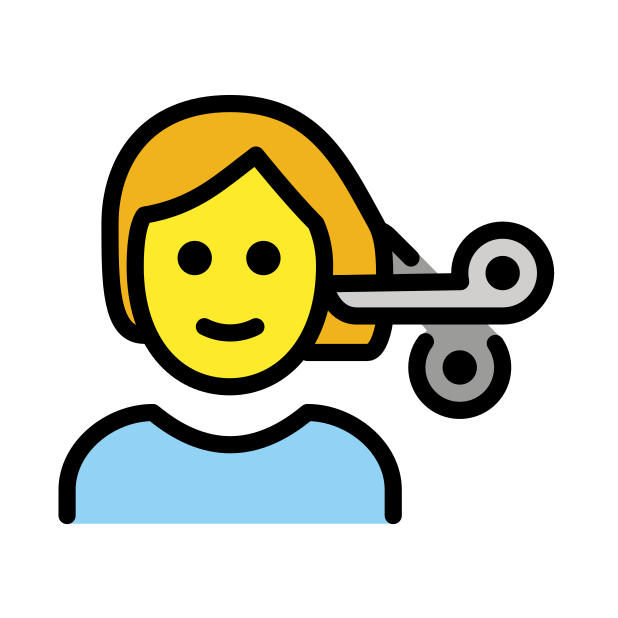
Emoji: 💇
Name: haircut
Unicode: 0x1f487